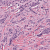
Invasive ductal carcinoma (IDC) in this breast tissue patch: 1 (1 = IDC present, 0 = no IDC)